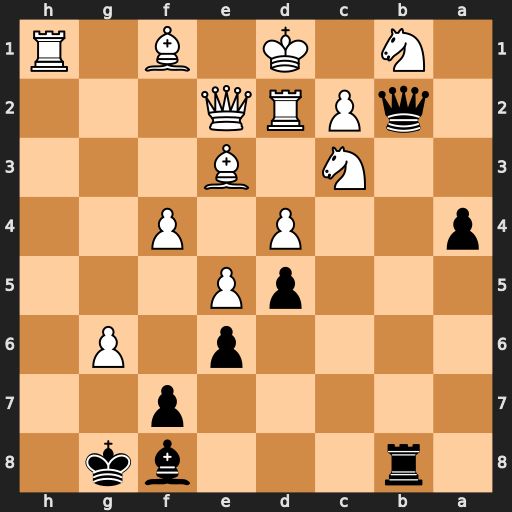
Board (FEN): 1r3bk1/5p2/4p1P1/3pP3/p2P1P2/2N1B3/1qPRQ3/1N1K1B1R
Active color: b
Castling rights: -
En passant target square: -
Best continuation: Qxb1+ Nxb1 Rxb1#